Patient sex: M
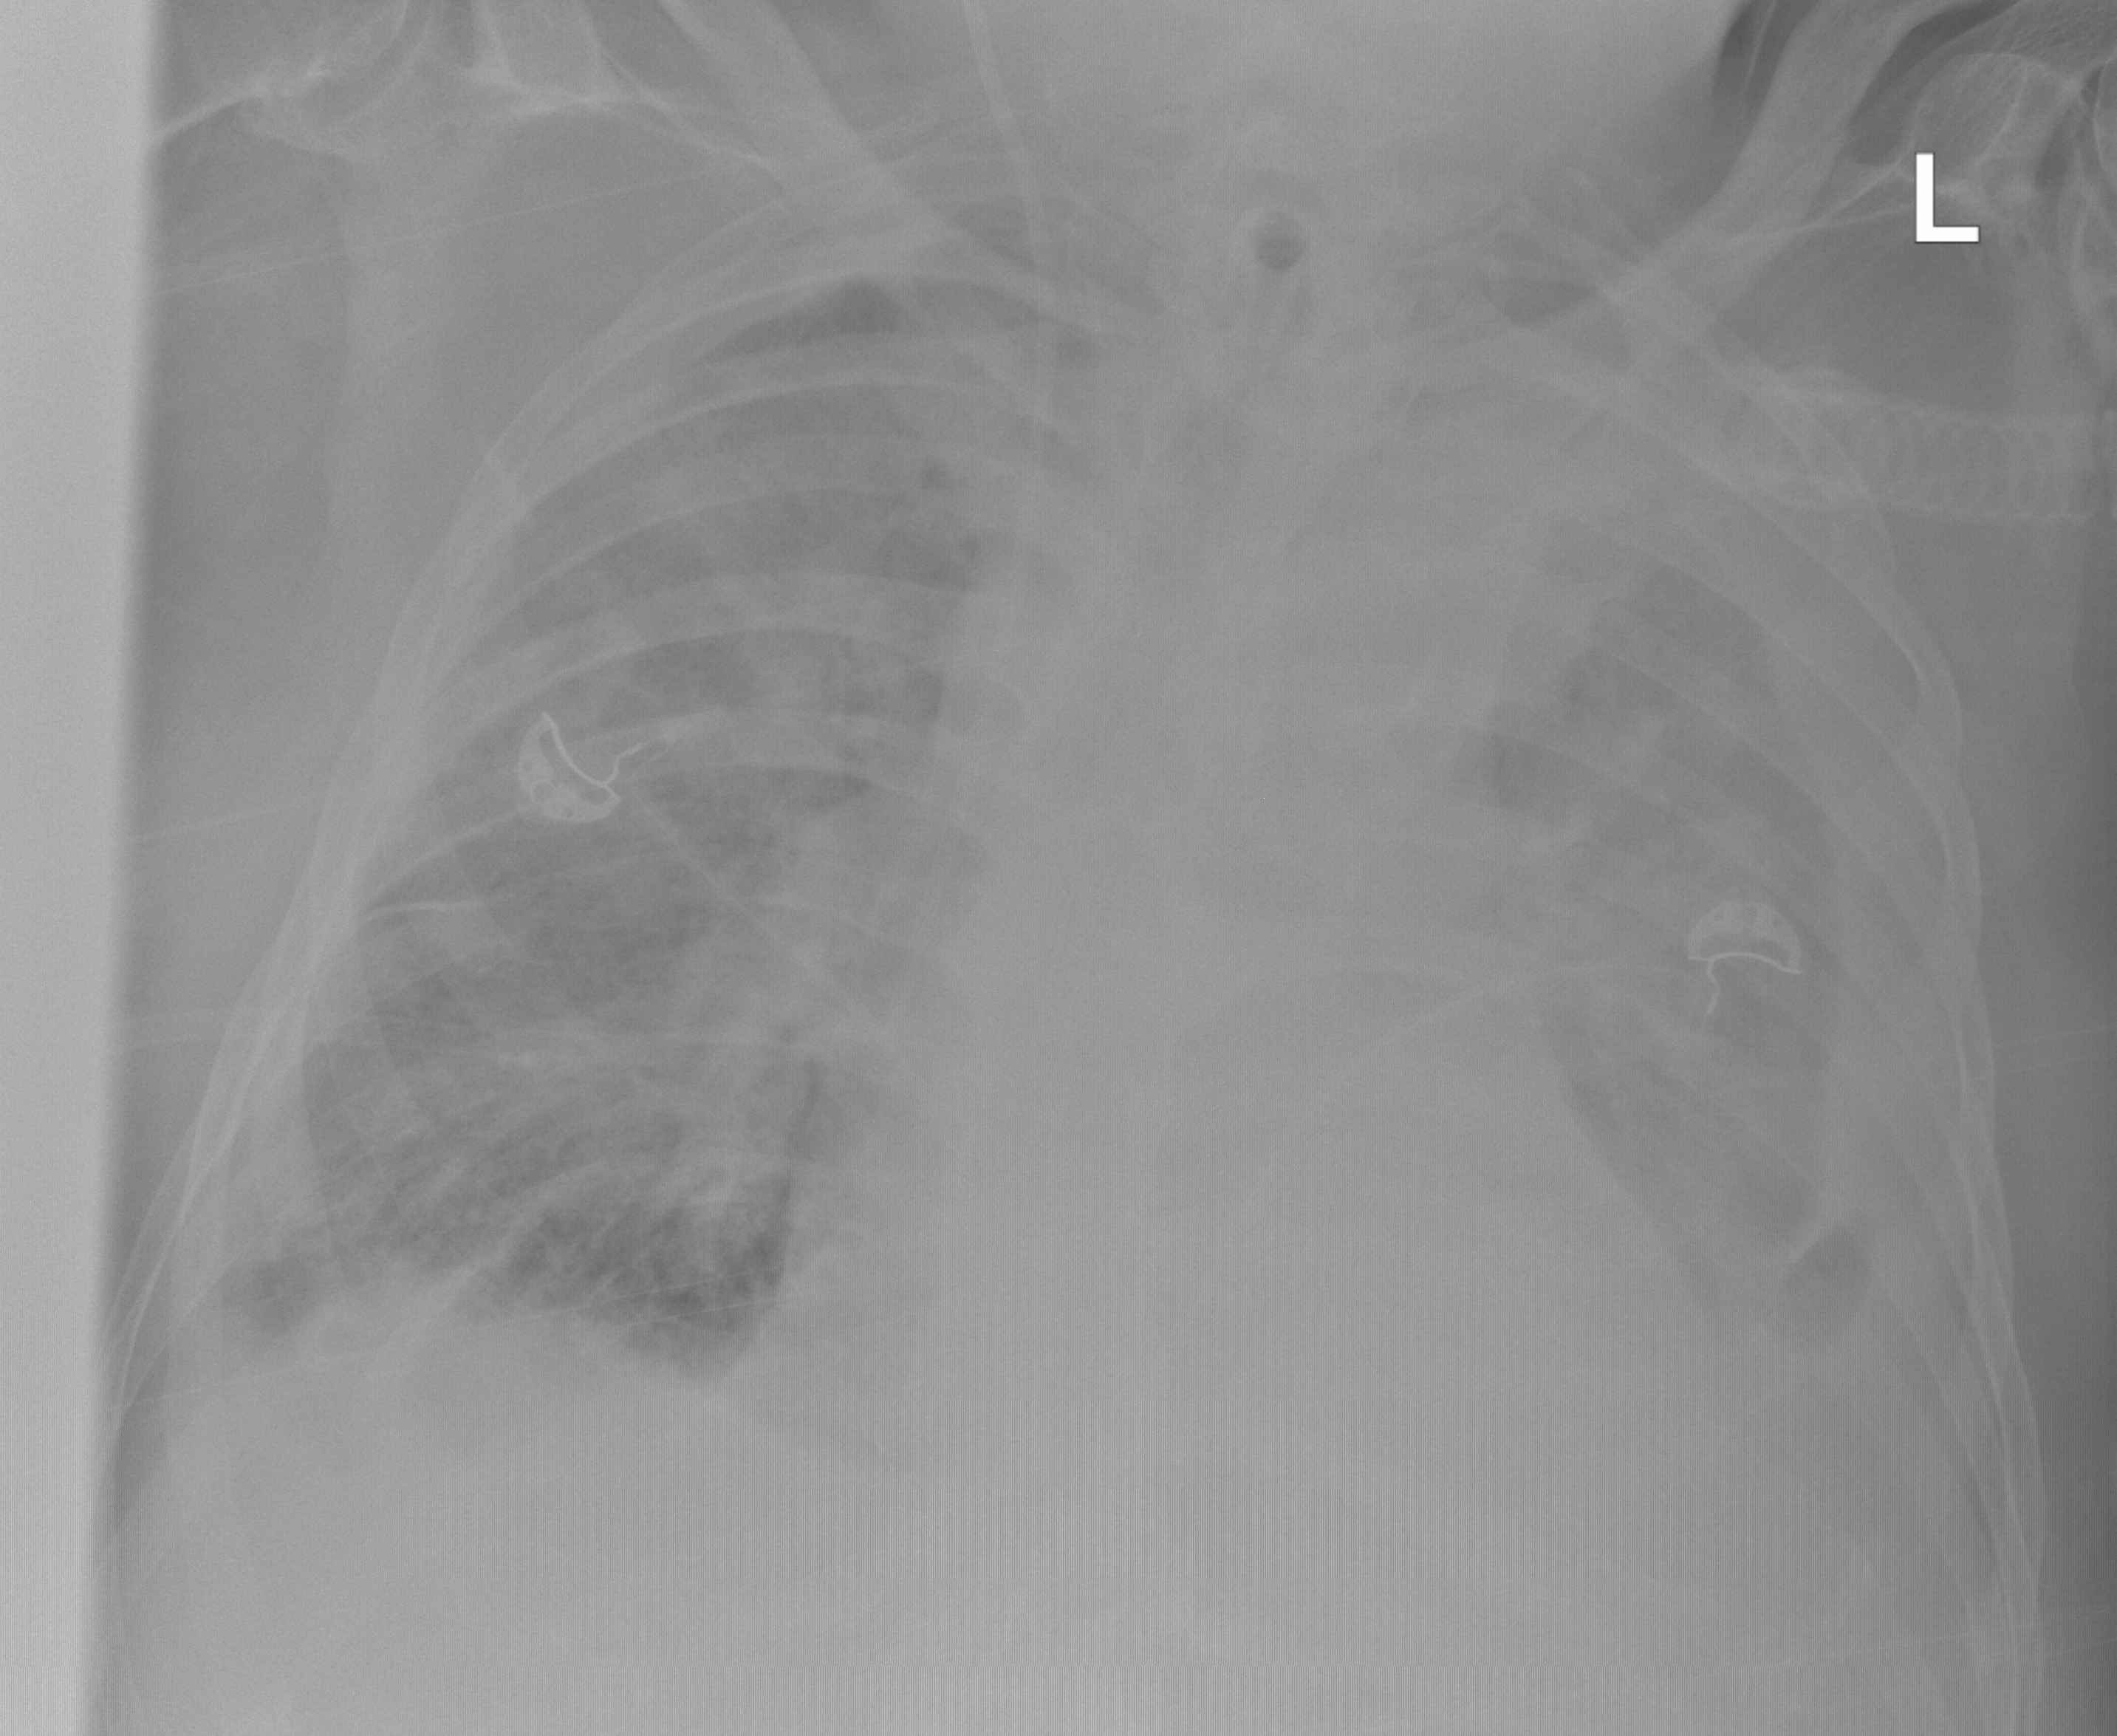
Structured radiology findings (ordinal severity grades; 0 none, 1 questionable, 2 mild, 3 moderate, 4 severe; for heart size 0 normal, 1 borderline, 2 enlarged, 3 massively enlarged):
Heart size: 1
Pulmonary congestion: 2
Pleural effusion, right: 0
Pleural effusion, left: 3
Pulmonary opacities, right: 2
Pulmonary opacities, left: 2
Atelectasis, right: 2
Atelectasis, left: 3